Brain MRI, t1w sequence, axial 2D slice.
Patient: age 39, sex M, weight 95 kg, height 1.95 m
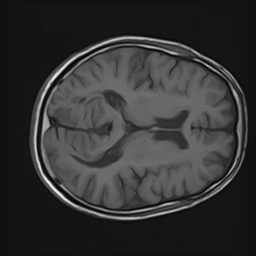